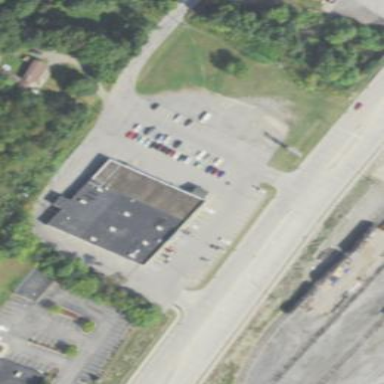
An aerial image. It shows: Pharmacy building providing healthcare services.